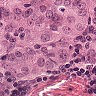
Metastatic tissue present: yes